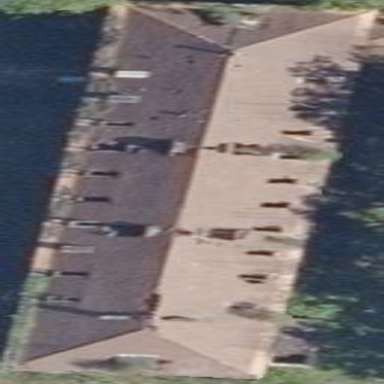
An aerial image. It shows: Building with hipped roof made of roof tiles.